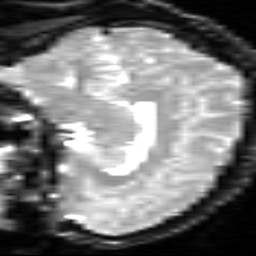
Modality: inplaneT2
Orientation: sagittal
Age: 25
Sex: female